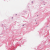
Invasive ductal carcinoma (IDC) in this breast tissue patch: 0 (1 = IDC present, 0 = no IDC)